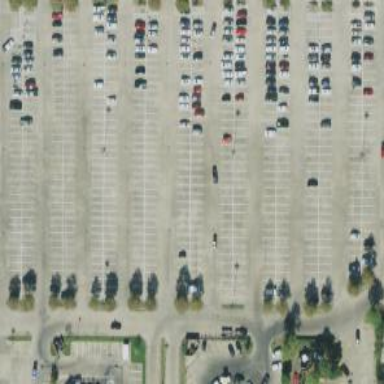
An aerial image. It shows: Parking space.